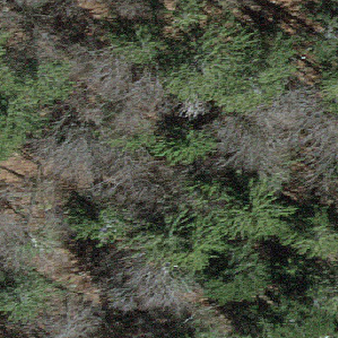
Label: other